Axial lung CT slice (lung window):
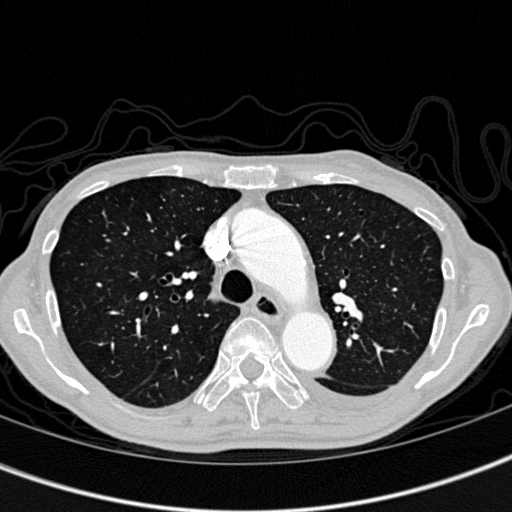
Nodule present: no